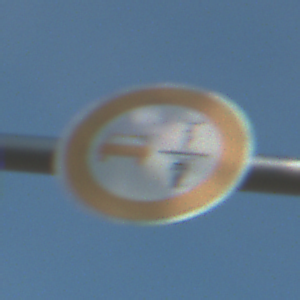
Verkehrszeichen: VerbotUeberholenEinspurigeFahrzeuge
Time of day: MorningAfternoon
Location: Outdoor (Suburban)
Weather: Clear
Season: NotSpecified
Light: Natural